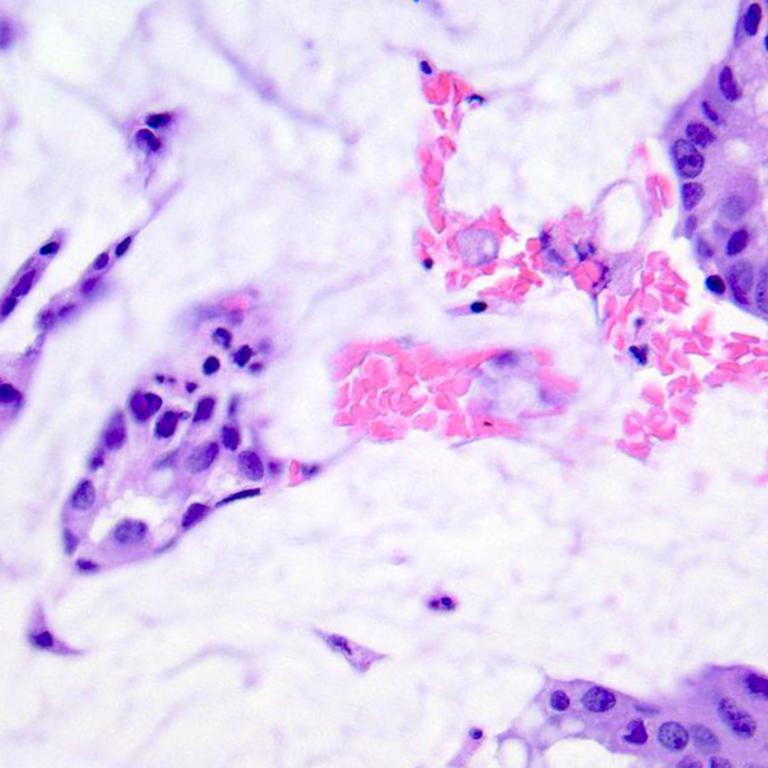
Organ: colon
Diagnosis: adenocarcinomas